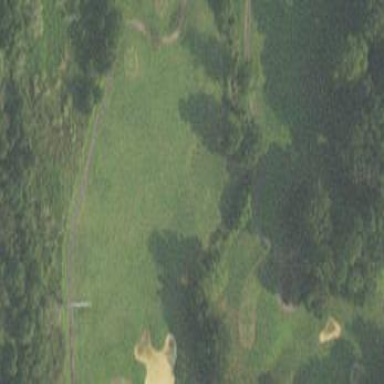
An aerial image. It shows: Rough area on grassy golf course.